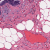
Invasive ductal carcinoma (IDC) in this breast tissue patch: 0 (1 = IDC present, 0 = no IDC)